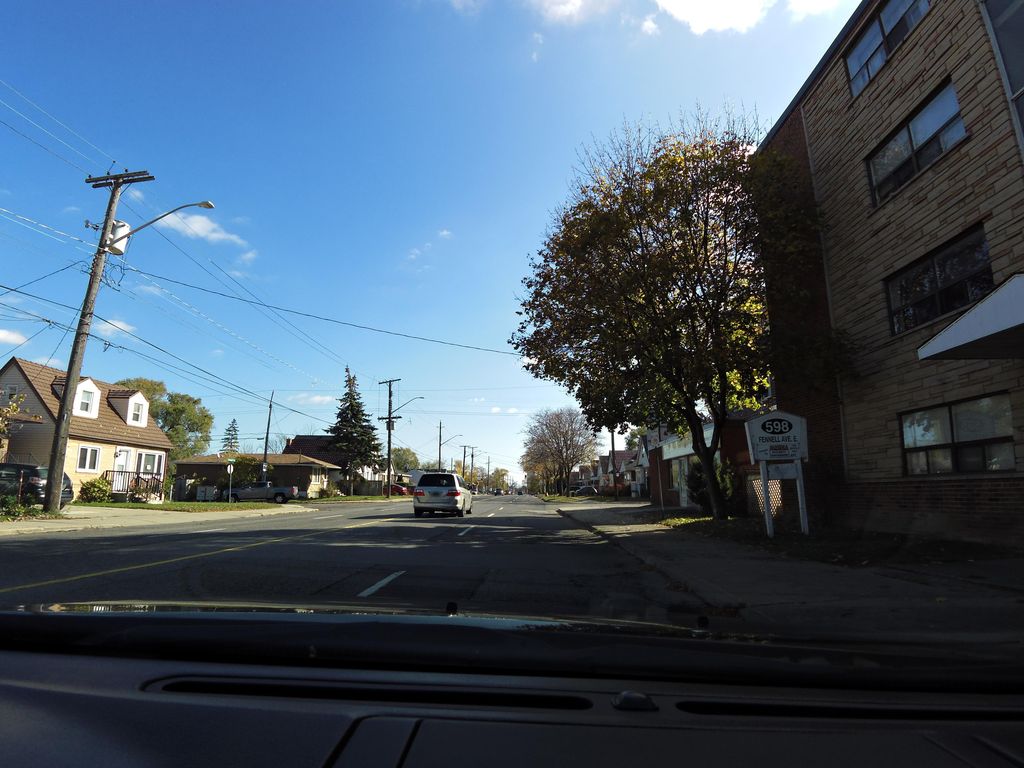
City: hamilton